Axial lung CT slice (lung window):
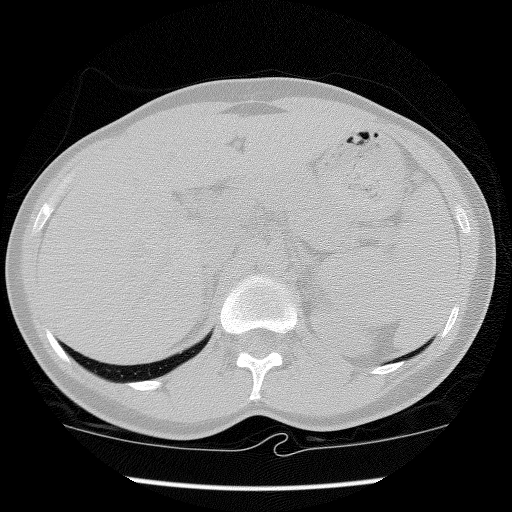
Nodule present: no